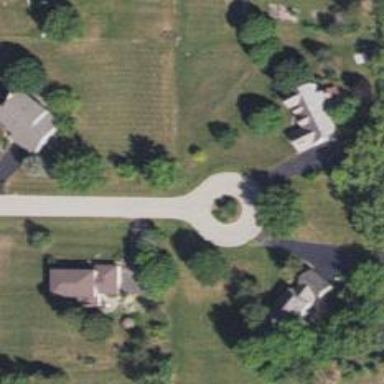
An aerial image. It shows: Driveway.